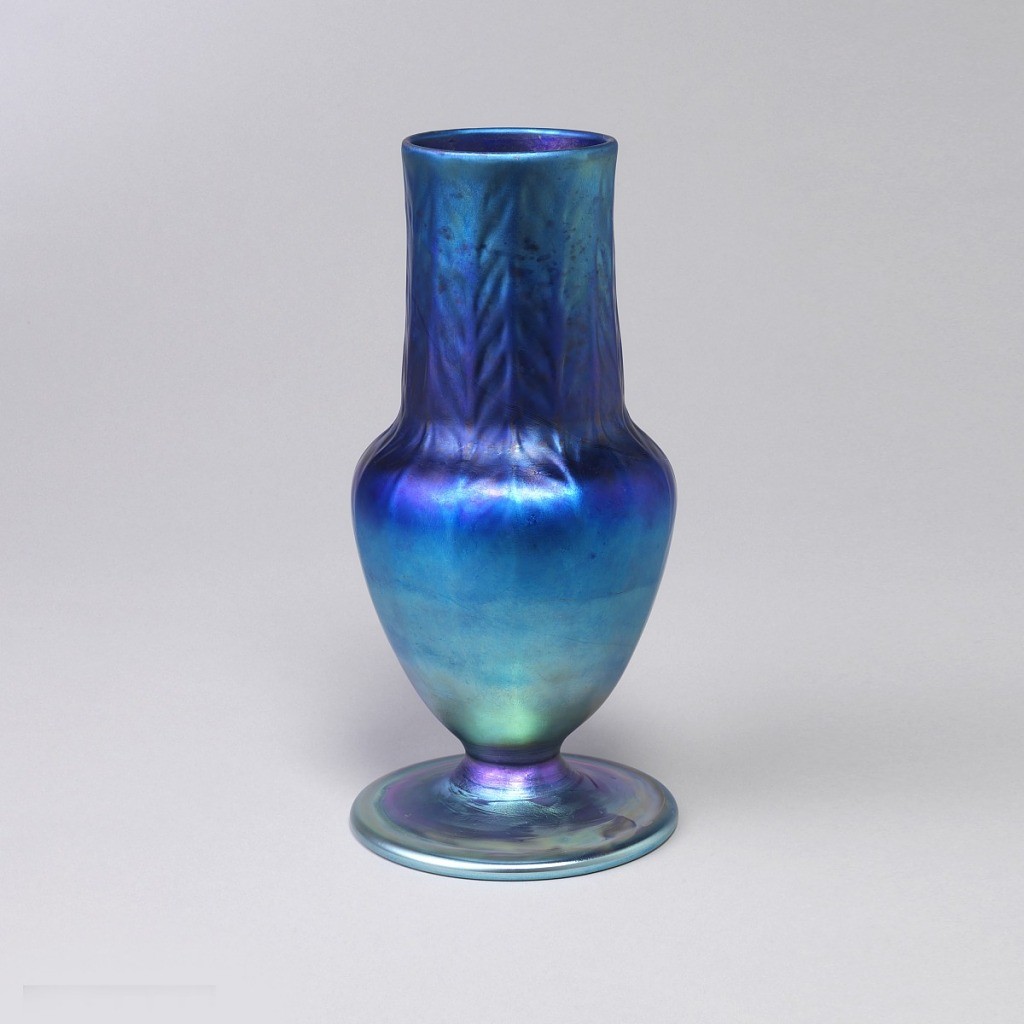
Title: Vase
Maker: Tiffany Glass and Decorating Company, American, 1892 - 1900
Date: ca. 1900
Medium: mold-blown favrile glass
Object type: vase
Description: Blue-green iridescent vase, with wide foot, mounted with amphora-shaped body with distended oversized neck. Neck in-stamped with vertical chevron pattern of simple leaf forms that disappear into base.